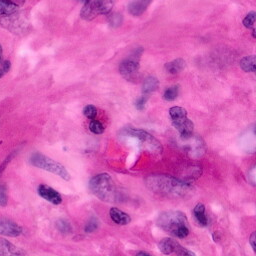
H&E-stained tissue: Pancreatic